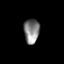
Tissue: prostate
Cell type: T cells
Senescence score: 0.3297
Nuclear area (px): 374
Mean DAPI intensity: 130.57